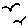
Label: bird